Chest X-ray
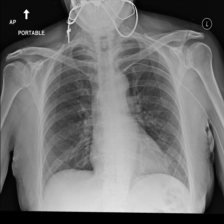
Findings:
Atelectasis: negative
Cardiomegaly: negative
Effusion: negative
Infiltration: positive
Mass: negative
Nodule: negative
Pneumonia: negative
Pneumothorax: negative
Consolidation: negative
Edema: negative
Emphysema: negative
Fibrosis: negative
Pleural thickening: negative
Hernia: negative